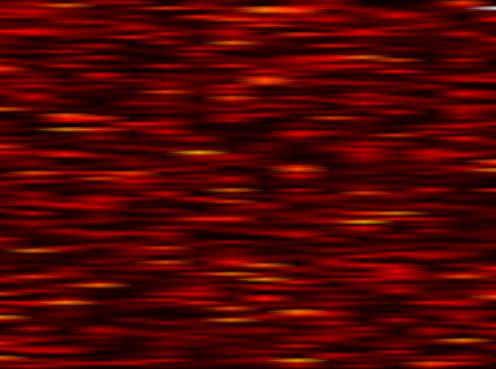
Label: UFMC